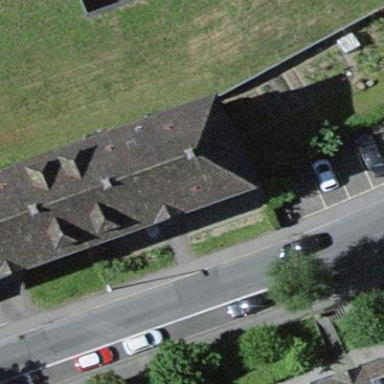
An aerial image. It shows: Apartment building with hipped roof.